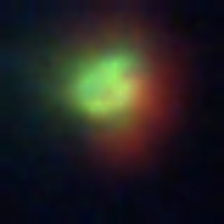
Taxon: NanoPlankton
Group: Other